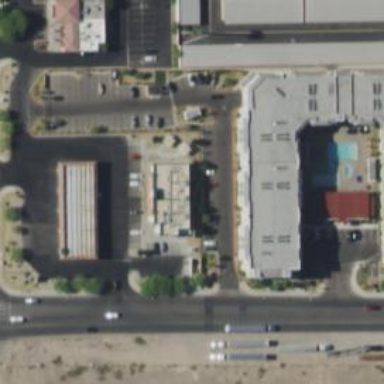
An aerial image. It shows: Convenience shop.